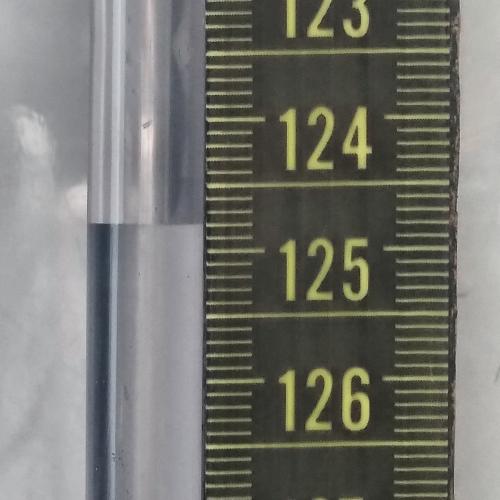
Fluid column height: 124.8 cm